Interaction volume radius: 5 \u00c5
Interaction volume height: 20 \u00c5
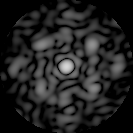
Disorder parameter: 0.5472